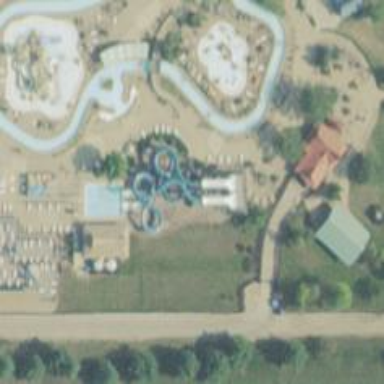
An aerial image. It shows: Water slide attraction.